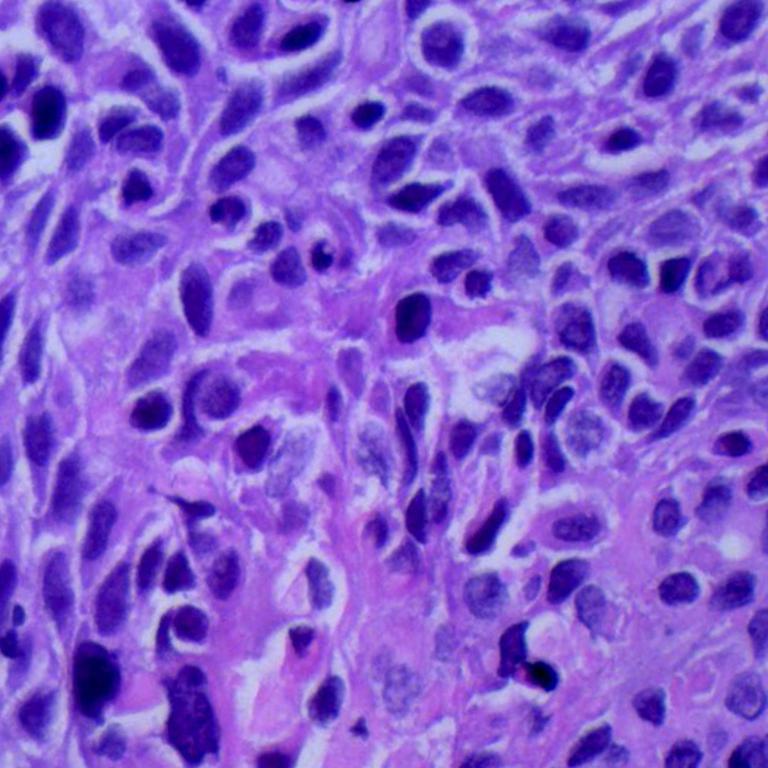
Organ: lung
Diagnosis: squamous carcinomas